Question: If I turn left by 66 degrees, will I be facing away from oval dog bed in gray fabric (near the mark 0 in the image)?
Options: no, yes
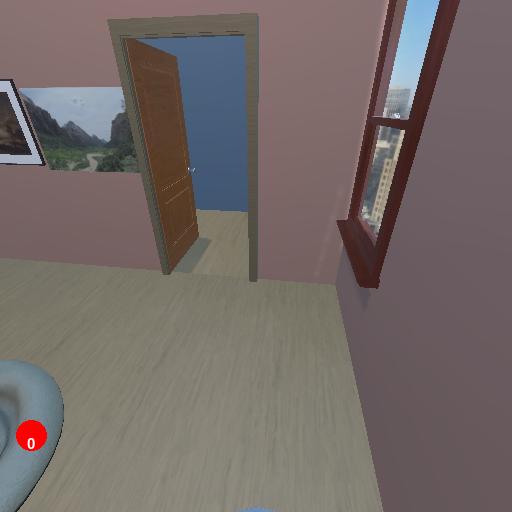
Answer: no